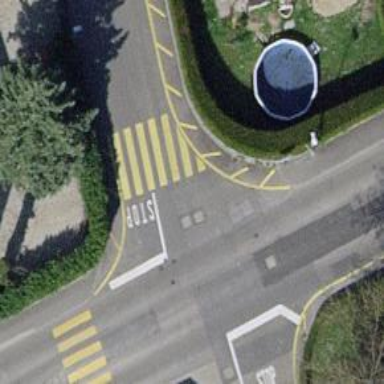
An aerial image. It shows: Asphalt footway with marked crossing.